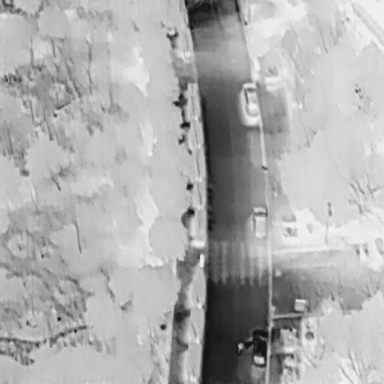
There are three Cars in the infrared image.